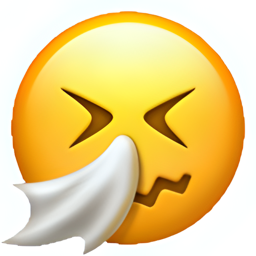
Name: sneezing face
Emoji: 🤧
Group: Smileys & Emotion
Sub-group: face-unwell